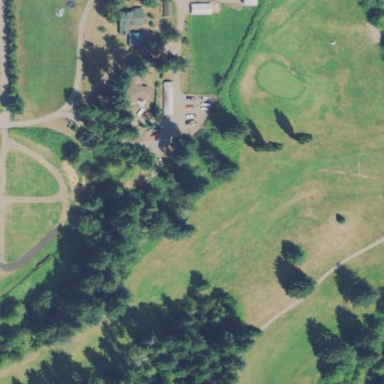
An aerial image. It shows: Golf fairway in the image.